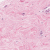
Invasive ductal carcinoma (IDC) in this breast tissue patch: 0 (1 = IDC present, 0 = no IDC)